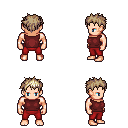
a pixel art fantasy rpg character, male body template, human, light skin, maroon sleeveless shirt, red pants, white blonde bedhead hairstyle, four views (front, back, left, right), 2x2 character sprite sheet, small pixel art, hard edges, no anti-aliasing